Question: The <URL> example works perfectly. I can login and logout.
But when I try to login in 2 different browsers with 2 different accounts. Then the old browser will be logged in with the last logged-in account when page was reloaded.

I know that it always takes the last 'homeAccountId' from cache as the code says:
'const account = await msalTokenCache.getAccountByHomeId(app.locals.homeAccountId);'
My question is now, how to enable multi users? How to rewrite the 'app.locals'? Is there any example?
Otherwise is need to create some custom code for that?
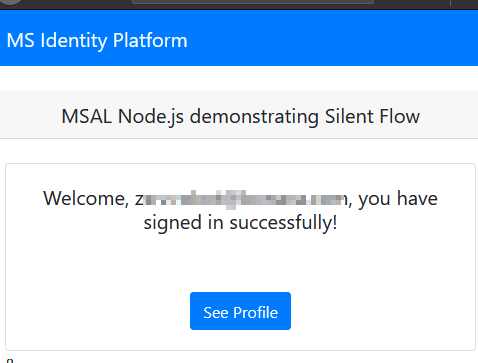
Answer: I think you can try <URL>.
According to <URL>'.
<URL>